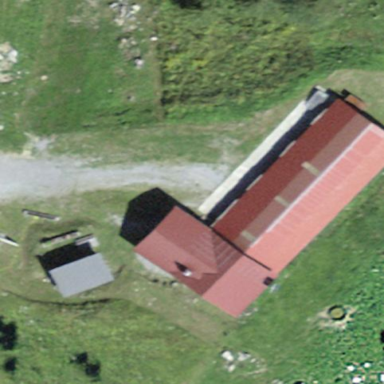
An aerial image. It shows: Farmyard area.